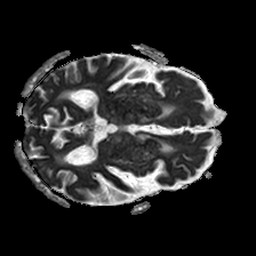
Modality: ADC
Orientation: axial
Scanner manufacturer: philips
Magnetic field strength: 1.5 T
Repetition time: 3.398 s
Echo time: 0.06922 s